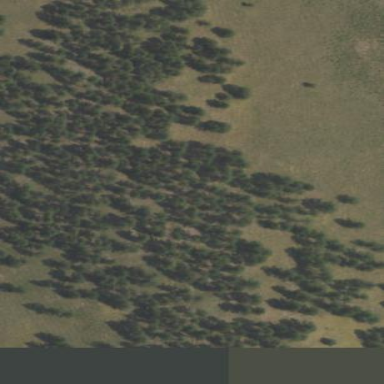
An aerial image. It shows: Evergreen woodland featuring needle-leaved trees.